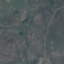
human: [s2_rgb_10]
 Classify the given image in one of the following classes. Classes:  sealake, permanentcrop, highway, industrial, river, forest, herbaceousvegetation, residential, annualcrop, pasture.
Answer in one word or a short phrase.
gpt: HerbaceousVegetation